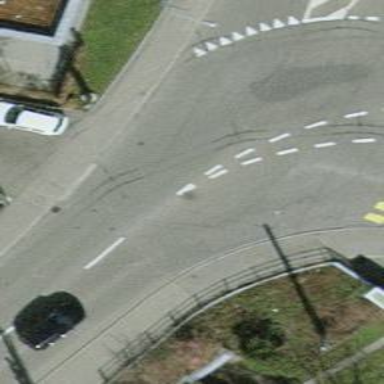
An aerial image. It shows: Tertiary road with asphalt surface and trolley wire infrastructure.